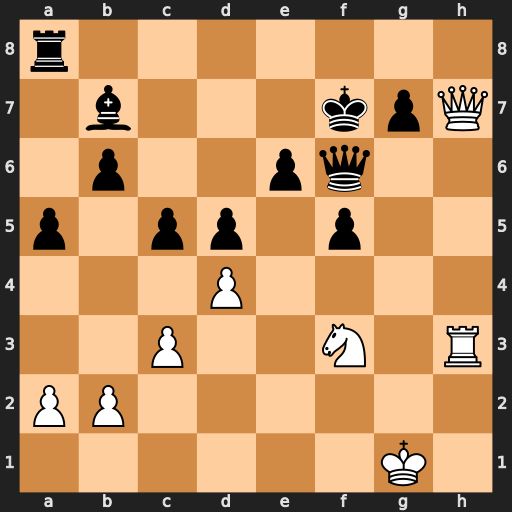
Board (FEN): r7/1b3kpQ/1p2pq2/p1pp1p2/3P4/2P2N1R/PP6/6K1
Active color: w
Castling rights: -
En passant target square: -
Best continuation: Ne5+ Ke7 Rg3